Interaction volume radius: 10 \u00c5
Interaction volume height: 25 \u00c5
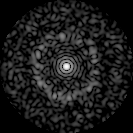
Disorder parameter: 0.8214